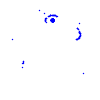
Particle: kaon